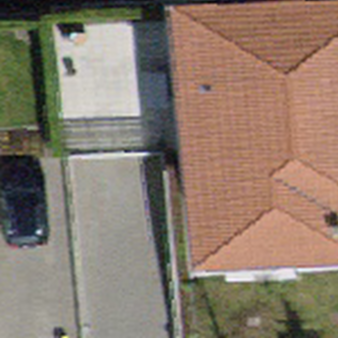
Label: other